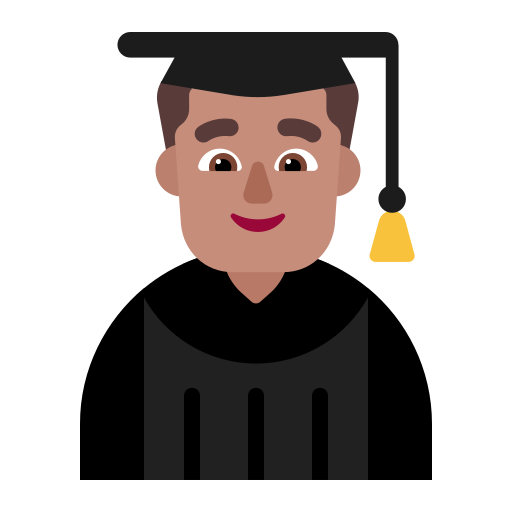
man student flat